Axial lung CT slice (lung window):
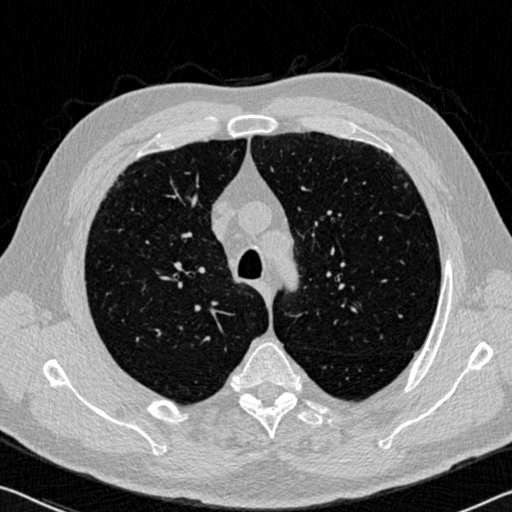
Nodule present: no